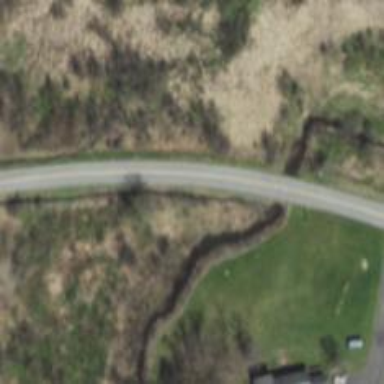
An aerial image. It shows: Culvert tunnel.